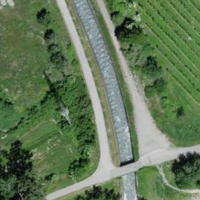
EUNIS habitat code: 24
Species observed at this site:
Hemipenthes maura